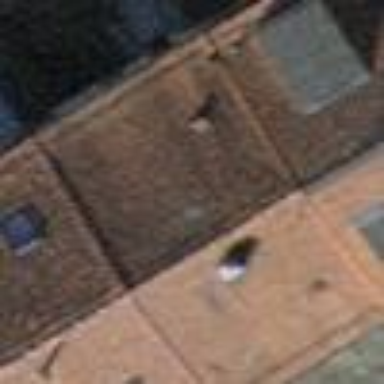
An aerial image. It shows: Terrace building.